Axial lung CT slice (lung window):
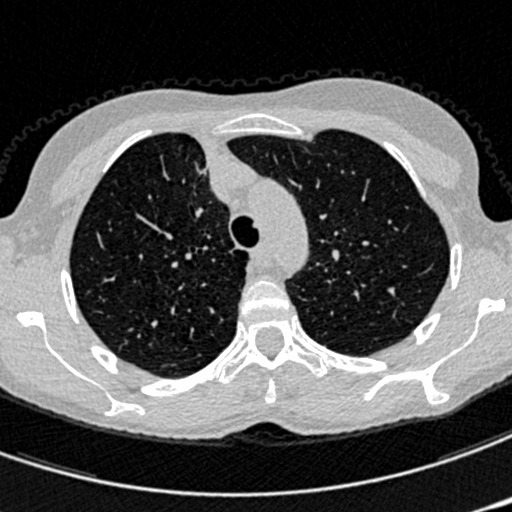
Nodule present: no